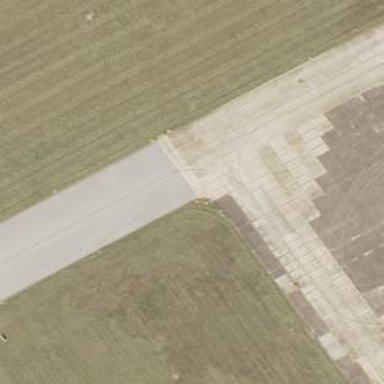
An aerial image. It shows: View of taxiway at the airport.